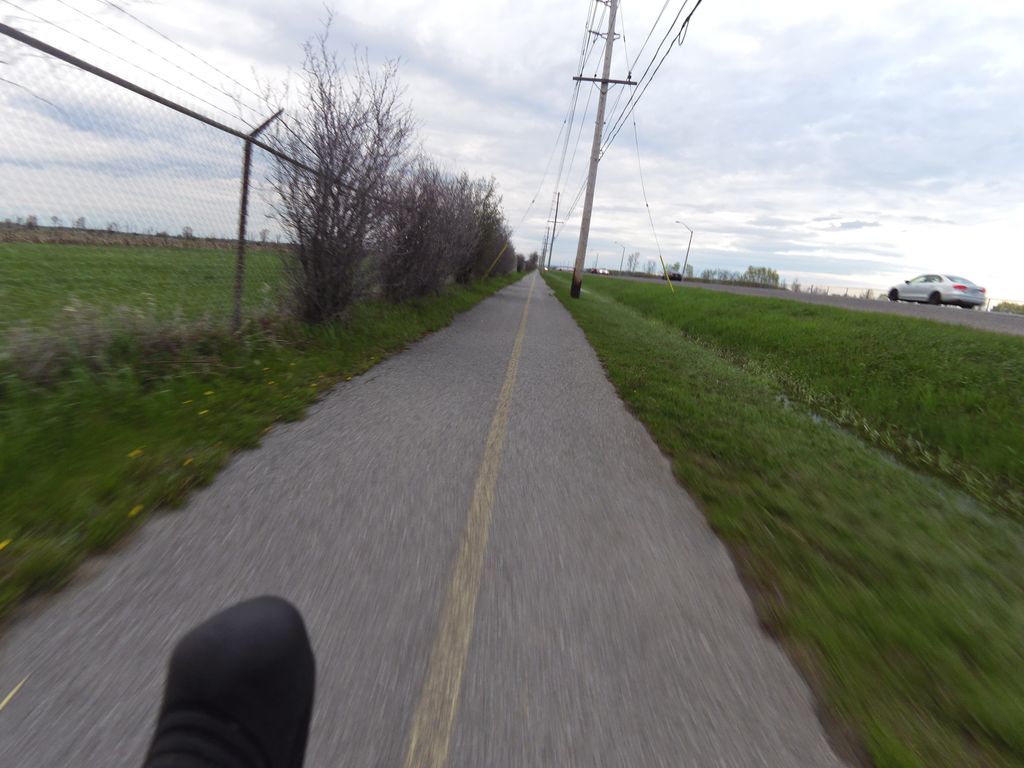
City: ottawa-gatineau